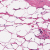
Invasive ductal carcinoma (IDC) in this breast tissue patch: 0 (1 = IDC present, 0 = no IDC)